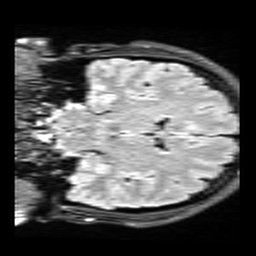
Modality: FLAIR
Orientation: coronal
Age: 37
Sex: female
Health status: healthy
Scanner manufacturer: siemens
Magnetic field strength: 3 T
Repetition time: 9 s
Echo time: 0.088 s